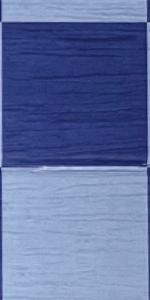
Label: Empty